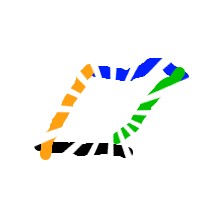
Shape: parallelogram